Question: I'm rather new to Angular. I'm trying to use a module called <URL>.
I eddited my application to load the module and set the config as described in the demo.
'''
var app = angular.module('JpqlEditor', ['ngRoute', 'ngResource', 'ui.bootstrap', 'toaster', 'chieffancypants.loadingBar', 'zeroclipboard']).
config(['uiZeroclipConfigProvider', function(uiZeroclipConfigProvider) {
// config ZeroClipboard
uiZeroclipConfigProvider.setZcConf({
swfPath: 'assets/flash/ZeroClipboard.swf'
});
}])
'''
In my HTML I added the same structure as in the demo:
'''
<input type="text" ng-model="myText" />
<button ui-zeroclip zeroclip-copied="copied=true" zeroclip-model="myText">Copy</button>
<span ng-show="copied">Text Copied!</span>
'''
However, on page load I'm getting following error:

I don't see where I went wrong, I followed all the steps explained. Any help would be greatly appreciated.
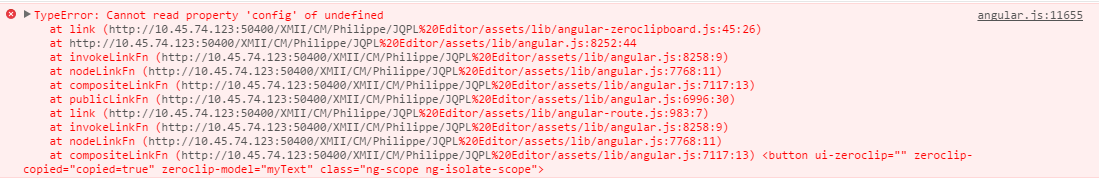
Answer: You must have missed to add 'ZeroClipboard.js' & script sequence of loading should be
1. ZeroClipboard.js
2. angular-zeroclipboard.js
Thanks :)